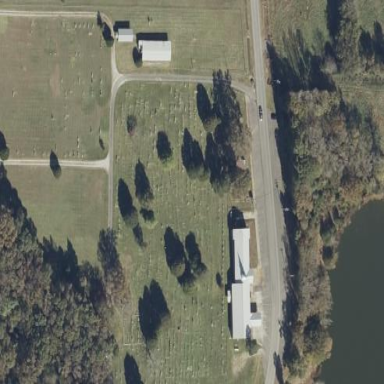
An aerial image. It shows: Cemetery with historic significance.